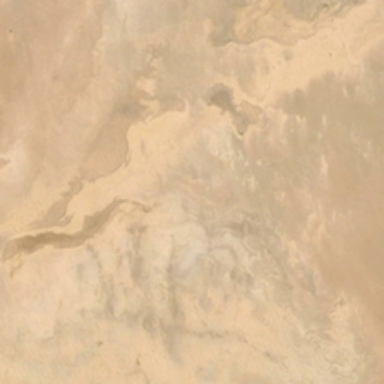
It is a piece of yellow desert .